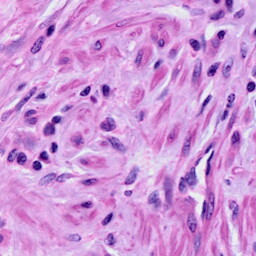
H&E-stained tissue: Cervix